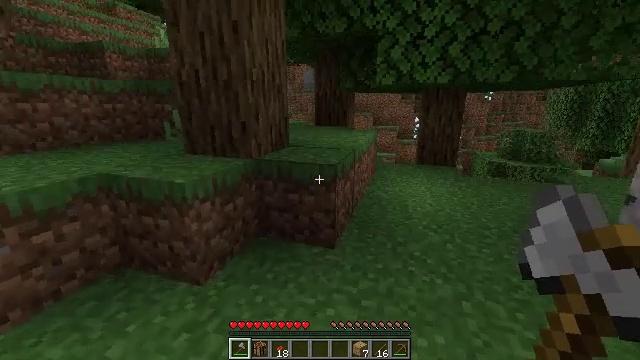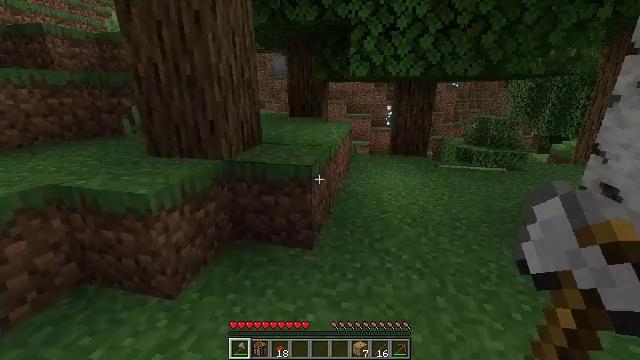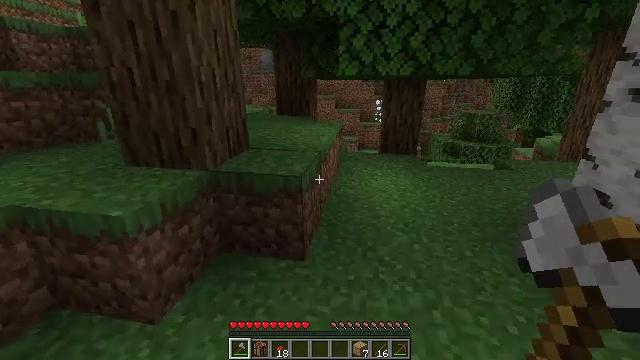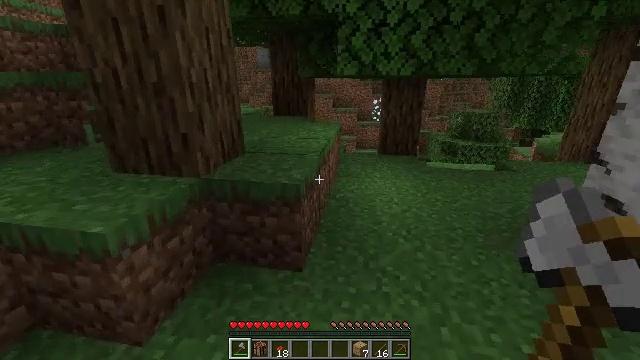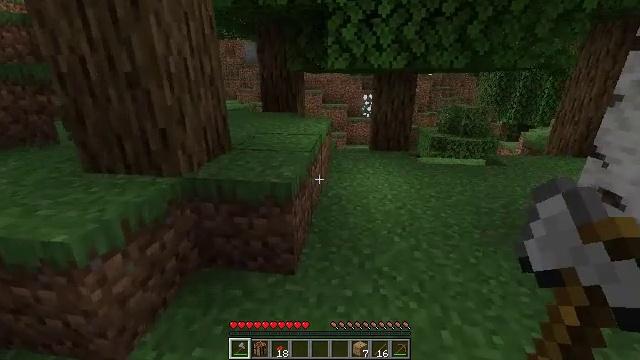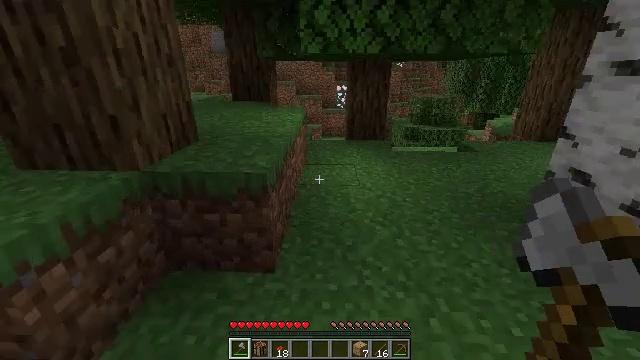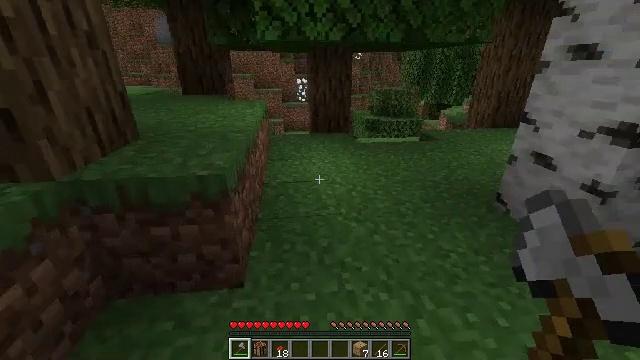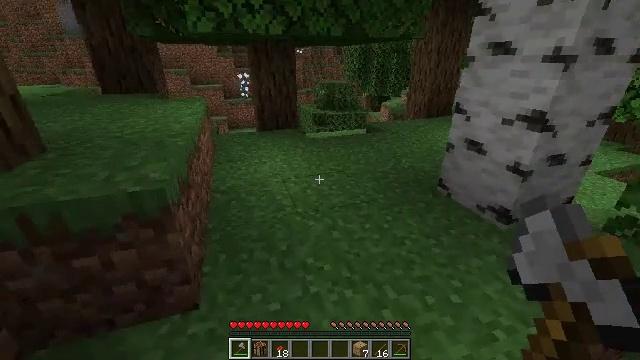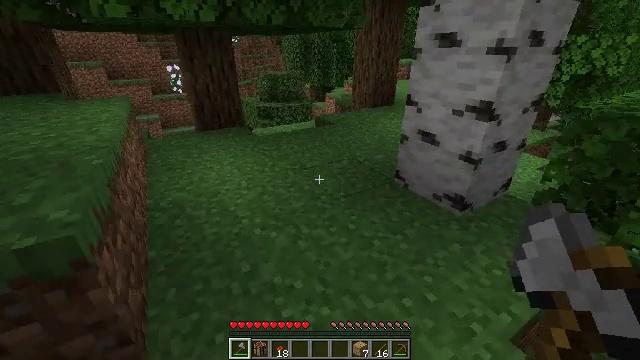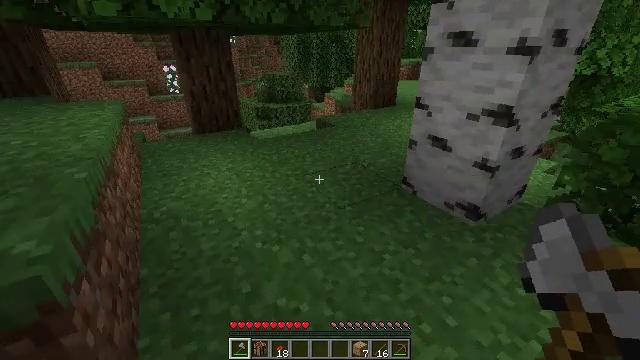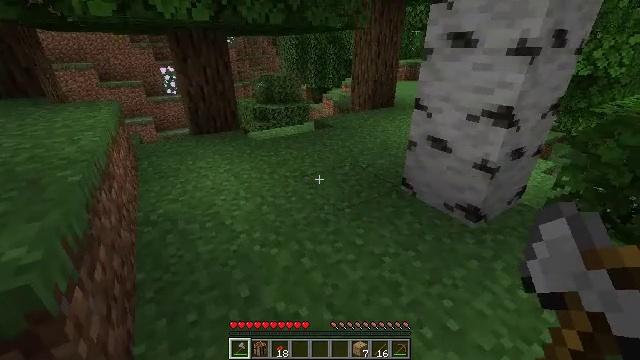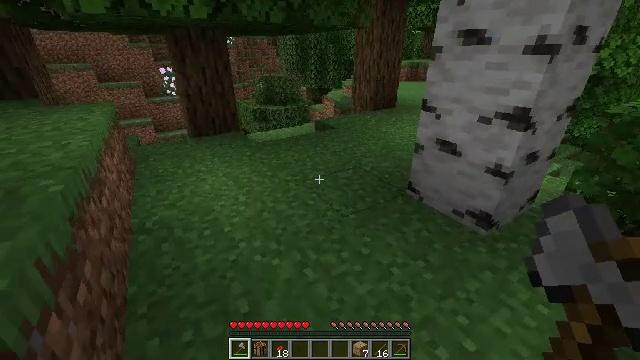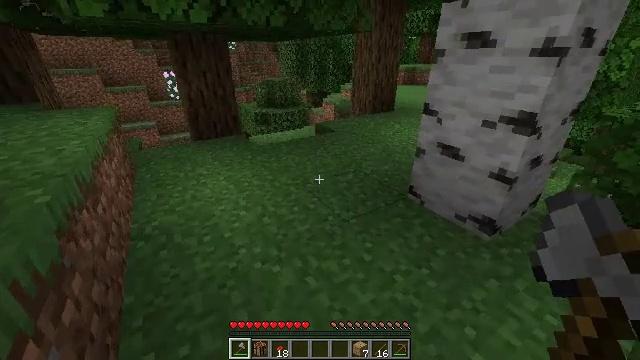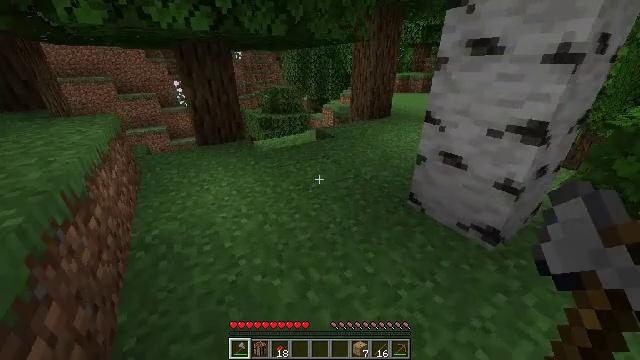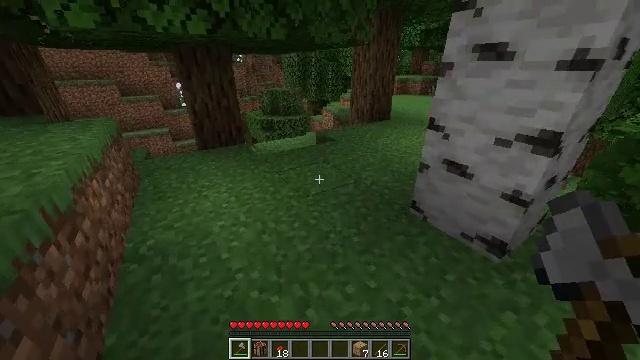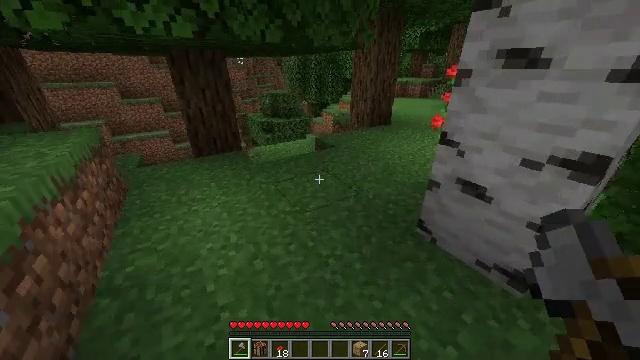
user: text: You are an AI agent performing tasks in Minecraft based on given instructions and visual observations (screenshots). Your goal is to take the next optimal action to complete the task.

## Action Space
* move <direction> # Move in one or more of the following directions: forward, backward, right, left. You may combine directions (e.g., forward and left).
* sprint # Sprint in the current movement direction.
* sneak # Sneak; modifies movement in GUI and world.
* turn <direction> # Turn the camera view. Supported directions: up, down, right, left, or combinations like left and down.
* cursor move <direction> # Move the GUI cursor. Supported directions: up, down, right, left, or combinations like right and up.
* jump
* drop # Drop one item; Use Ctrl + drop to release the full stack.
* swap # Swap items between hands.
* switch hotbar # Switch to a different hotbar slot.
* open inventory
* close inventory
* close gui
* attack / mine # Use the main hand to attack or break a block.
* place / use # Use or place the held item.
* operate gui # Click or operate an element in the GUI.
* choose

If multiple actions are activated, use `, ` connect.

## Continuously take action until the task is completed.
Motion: motion action
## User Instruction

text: Gather the rose bush by attacking it.
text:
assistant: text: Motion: move forward, turn right and down, jump
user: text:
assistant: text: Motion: move forward, turn right and down
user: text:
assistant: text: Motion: move forward
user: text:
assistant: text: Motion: move forward, turn right
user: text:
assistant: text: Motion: move forward, turn right and down
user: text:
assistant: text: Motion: turn right and down
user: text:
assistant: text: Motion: move forward, turn right and down
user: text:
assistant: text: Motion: move forward, turn right and down
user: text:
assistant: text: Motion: no_op
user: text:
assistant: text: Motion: no_op
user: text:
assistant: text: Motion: move forward
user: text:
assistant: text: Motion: move forward
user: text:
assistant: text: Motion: move forward
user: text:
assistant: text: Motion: move forward
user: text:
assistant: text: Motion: move forward
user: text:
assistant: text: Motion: move forward
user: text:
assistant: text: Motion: move forward
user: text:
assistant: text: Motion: move forward
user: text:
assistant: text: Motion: move forward
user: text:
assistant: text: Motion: move forward
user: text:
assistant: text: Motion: move forward
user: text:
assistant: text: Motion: move forward
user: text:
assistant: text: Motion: move forward
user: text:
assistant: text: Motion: move forward
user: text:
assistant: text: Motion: move forward
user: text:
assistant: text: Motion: move forward
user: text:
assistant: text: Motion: move forward
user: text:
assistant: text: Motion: move forward
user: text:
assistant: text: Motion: move forward
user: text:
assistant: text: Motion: move forward